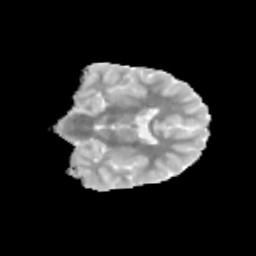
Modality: MD
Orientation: coronal
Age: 10
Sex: male
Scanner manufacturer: siemens
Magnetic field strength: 3 T
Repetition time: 3.8 s
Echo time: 0.07 s